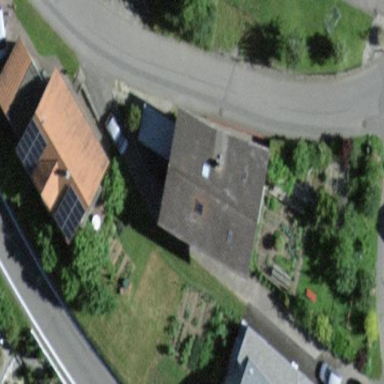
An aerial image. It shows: Residential building.